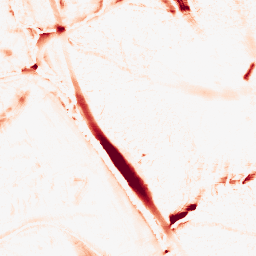
Category: morphological
Decomposition family: morphological_ellipse
Decomposition parameters: operation: opening
width: 20
height: 30
Upsampling method: bicubic
Upsampling parameters: scale: 8
Upsampling scale: 8